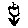
Label: flower